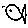
Label: fish